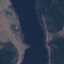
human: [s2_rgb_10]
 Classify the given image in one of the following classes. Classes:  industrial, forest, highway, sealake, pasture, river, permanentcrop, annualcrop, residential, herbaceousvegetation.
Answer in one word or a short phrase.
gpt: River